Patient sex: M
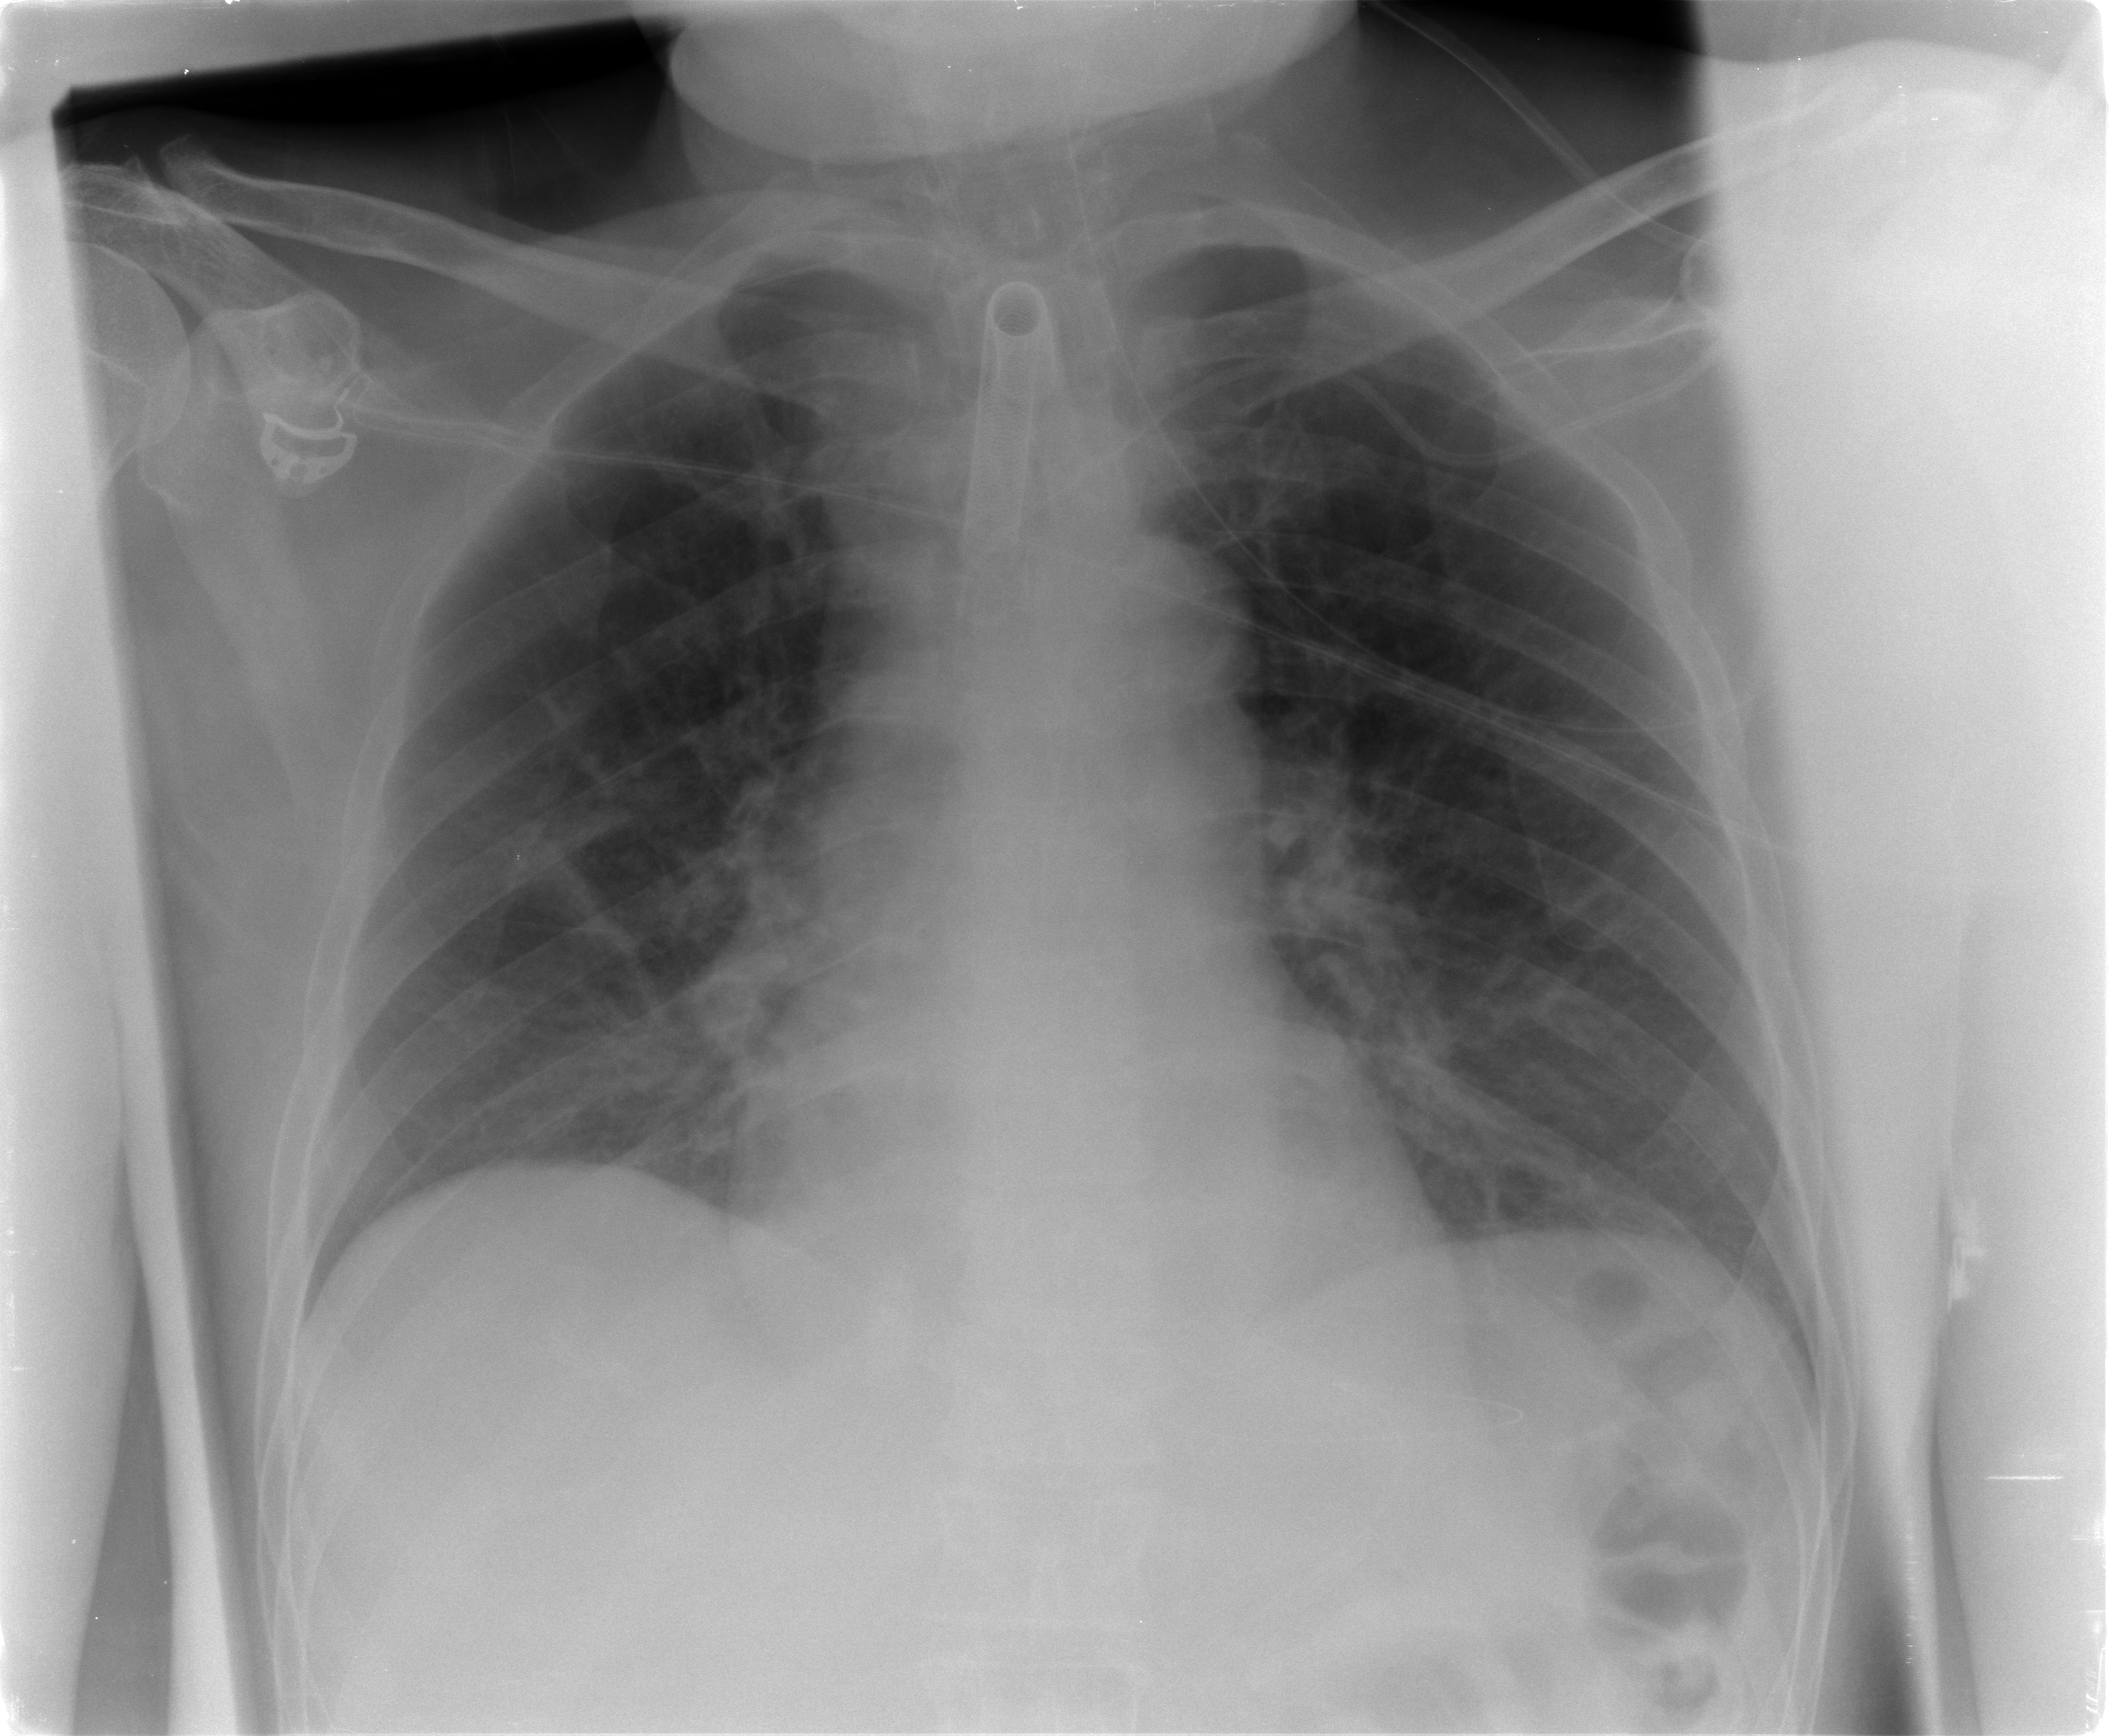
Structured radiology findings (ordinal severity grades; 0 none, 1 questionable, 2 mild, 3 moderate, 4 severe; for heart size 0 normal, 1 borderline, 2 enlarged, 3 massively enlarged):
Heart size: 0
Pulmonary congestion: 0
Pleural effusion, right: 0
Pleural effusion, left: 0
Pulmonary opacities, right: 0
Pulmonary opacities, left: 0
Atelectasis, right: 2
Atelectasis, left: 2